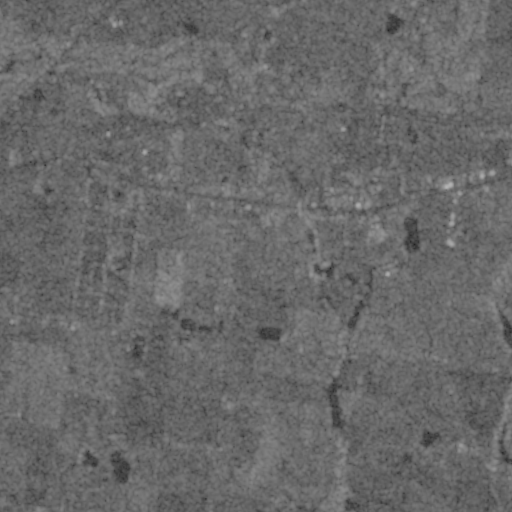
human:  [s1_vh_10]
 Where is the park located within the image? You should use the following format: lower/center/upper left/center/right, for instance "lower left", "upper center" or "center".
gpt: The park is located in the center right of the image.
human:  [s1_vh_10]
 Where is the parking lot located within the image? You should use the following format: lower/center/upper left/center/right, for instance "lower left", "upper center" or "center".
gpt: The parking lot is located in the upper right of the image.
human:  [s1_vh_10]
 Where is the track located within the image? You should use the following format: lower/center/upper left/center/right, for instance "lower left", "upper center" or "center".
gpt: The track is located in the left of the image.
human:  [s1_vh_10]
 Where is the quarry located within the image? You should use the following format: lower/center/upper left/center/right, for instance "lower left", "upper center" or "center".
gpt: There is no quarry in the image.

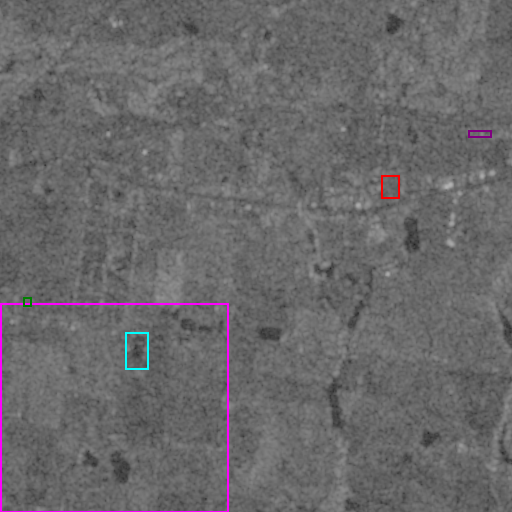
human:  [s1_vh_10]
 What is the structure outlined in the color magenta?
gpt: The structure outlined in magenta is a crop field.
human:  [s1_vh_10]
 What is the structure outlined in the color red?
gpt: The structure outlined in red is a park.
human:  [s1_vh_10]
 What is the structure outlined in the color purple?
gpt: The structure outlined in purple is a parking lot.
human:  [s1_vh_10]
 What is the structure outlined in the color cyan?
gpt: The structure outlined in cyan is a track.
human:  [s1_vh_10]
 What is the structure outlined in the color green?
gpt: The structure outlined in green is a building.
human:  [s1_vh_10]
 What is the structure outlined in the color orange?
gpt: There is no orange outline.